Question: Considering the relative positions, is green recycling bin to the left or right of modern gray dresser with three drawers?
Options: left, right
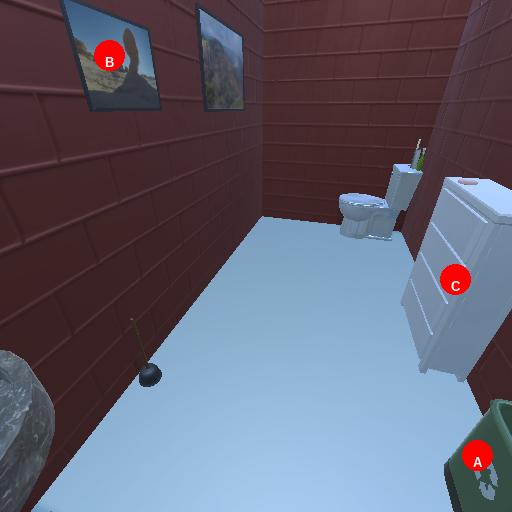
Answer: left